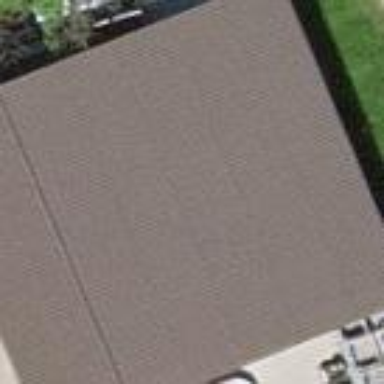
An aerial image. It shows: Shed building.